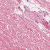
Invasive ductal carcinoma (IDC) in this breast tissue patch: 0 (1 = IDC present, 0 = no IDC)